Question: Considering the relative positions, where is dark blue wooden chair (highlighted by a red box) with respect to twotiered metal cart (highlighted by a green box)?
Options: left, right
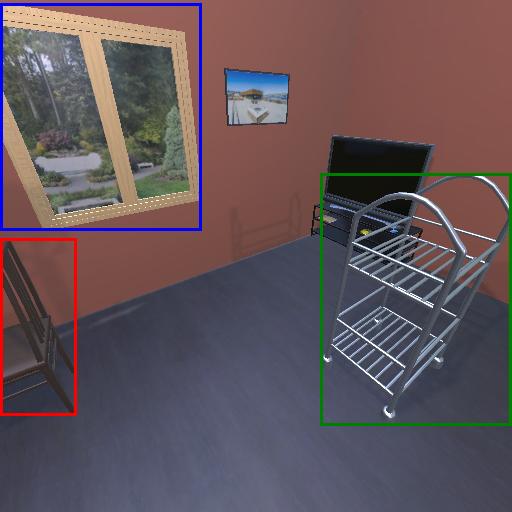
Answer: left